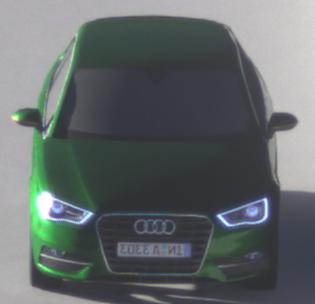
Make: Audi
Model: A3 1.2 TFSI
Detailed model: A3 (8V)
Model produced from: 2013/02
Model produced until: 2014/05
Doors: 3
Color: green
Road condition: dry road
Daytime: sunrise or sunset
Contrast: high contrast